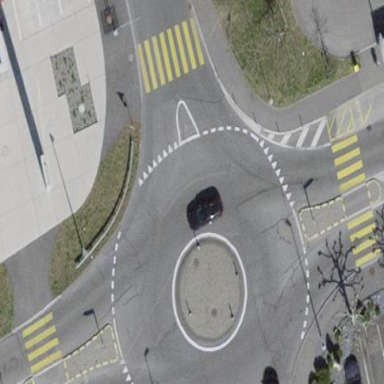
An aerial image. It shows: Secondary road with asphalt surface leading to roundabout.